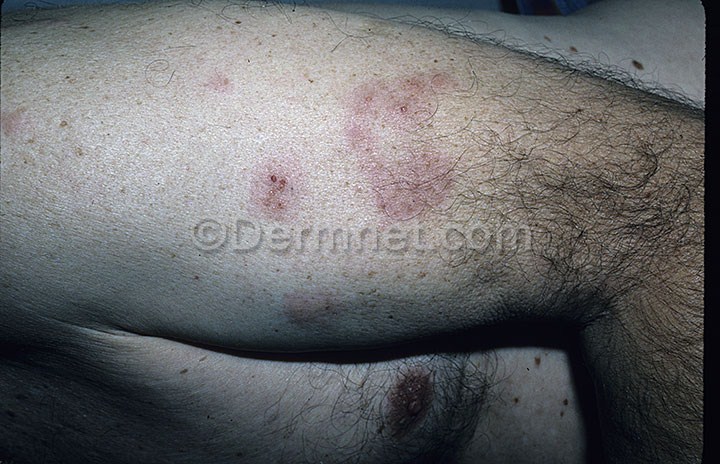
Disease: Warts Molluscum and other Viral Infections